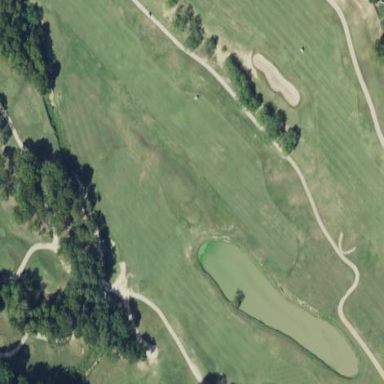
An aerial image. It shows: Rough area in golf course.